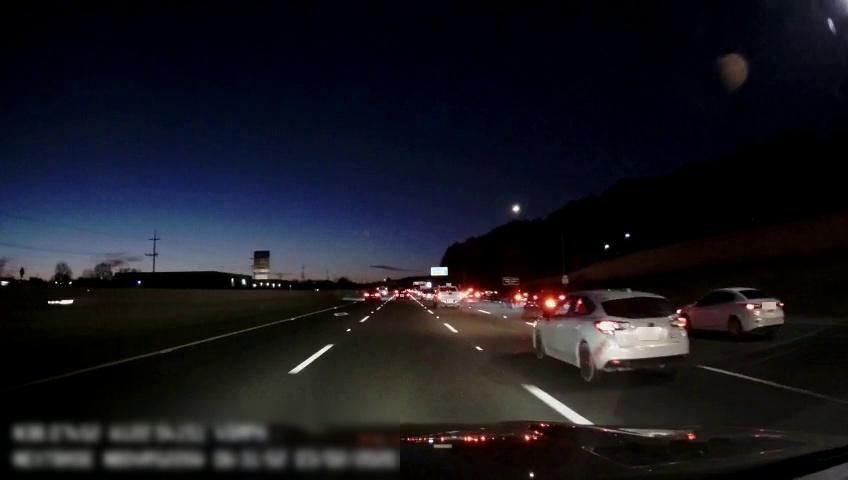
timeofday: Night
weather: Other
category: Drivable Space
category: Vehicles | Truck
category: Vehicles | Van
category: Vehicles | Car
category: Vehicles | Car
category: Vehicles | Car
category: Vehicles | Car
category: Vehicles | Car
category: Vehicles | Car
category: Vehicles | Car
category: Vehicles | Car
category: Vehicles | Car
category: Lanes | Alternate Lane
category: Lanes | Alternate Lane
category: Lanes | Alternate Lane
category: Lanes | Alternate Lane
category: Traffic | Signs
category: Traffic | Signs